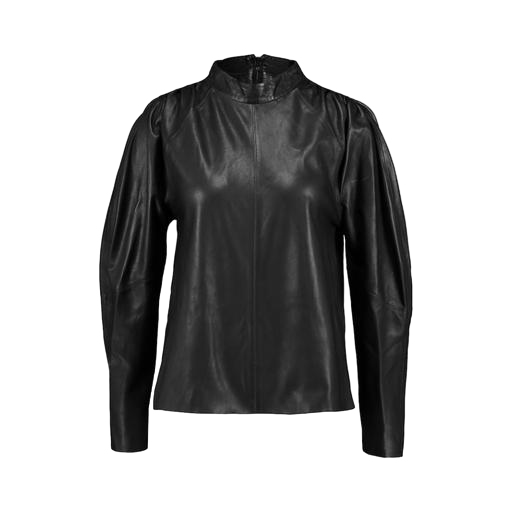
leather blouse, vero moda black high neck blouse, black faux-leather top, white background